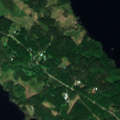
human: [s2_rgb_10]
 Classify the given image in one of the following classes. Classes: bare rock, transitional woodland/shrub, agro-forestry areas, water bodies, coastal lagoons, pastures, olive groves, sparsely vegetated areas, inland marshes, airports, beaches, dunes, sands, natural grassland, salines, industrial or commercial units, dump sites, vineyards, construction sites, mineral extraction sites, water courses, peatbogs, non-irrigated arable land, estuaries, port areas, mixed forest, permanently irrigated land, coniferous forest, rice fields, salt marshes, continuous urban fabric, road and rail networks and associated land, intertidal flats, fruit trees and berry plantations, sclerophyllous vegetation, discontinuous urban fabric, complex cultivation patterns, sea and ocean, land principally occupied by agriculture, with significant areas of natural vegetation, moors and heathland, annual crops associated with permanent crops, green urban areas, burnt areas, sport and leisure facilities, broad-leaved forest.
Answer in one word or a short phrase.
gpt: broad-leaved forest, coniferous forest, mixed forest, water bodies